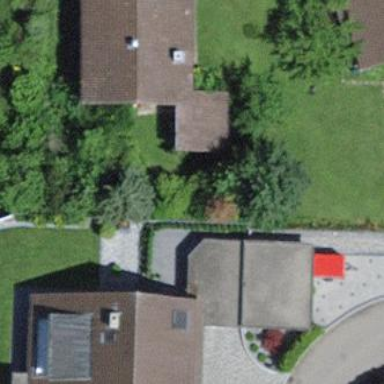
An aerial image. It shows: Residential building.